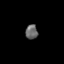
Tissue: skin
Cell type: Epithelial cells
Senescence score: 0.2407
Nuclear area (px): 175
Mean DAPI intensity: 103.68